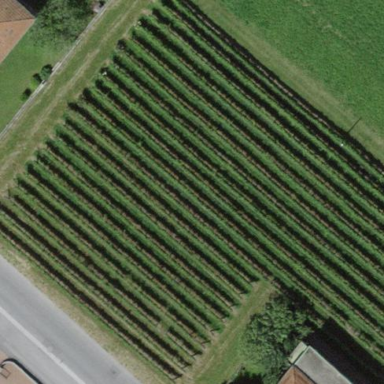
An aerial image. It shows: Vineyard with grape crops.